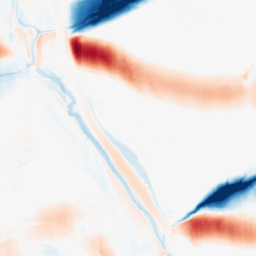
Category: morphological
Decomposition family: morphological_ellipse
Decomposition parameters: operation: average
width: 50
height: 5
Upsampling method: cubic_mitchell
Upsampling parameters: scale: 2
Upsampling scale: 2